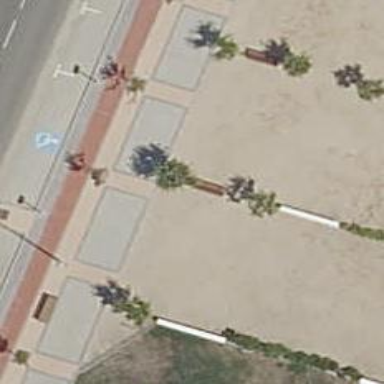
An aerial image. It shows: Bench.